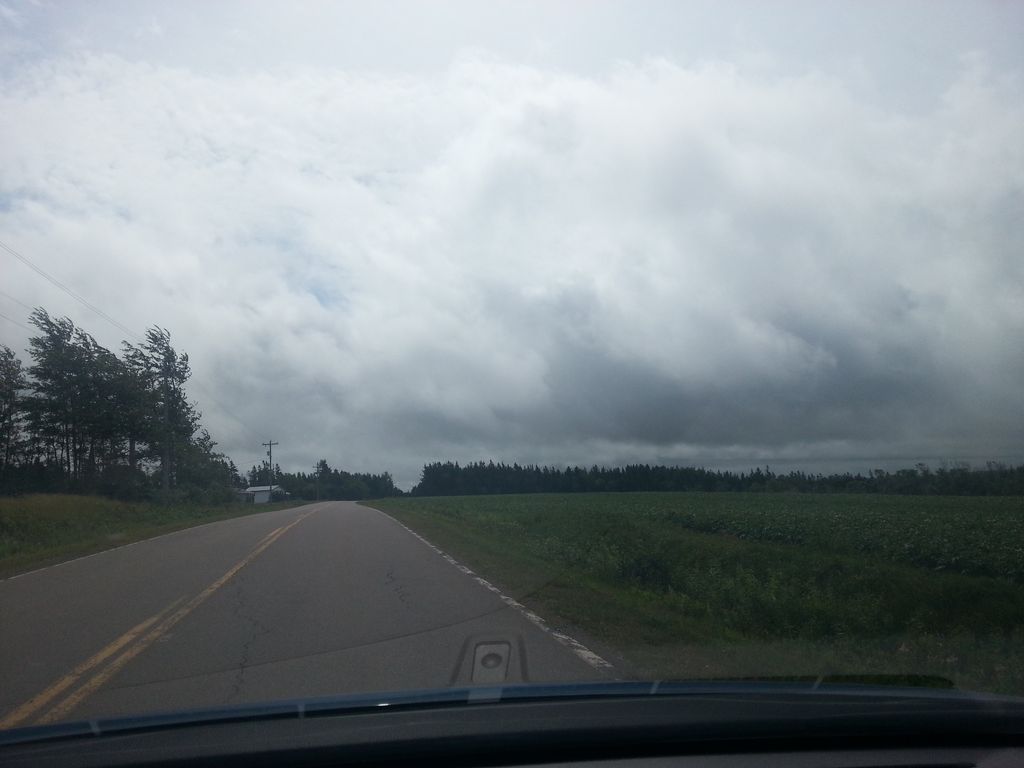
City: charlottetown